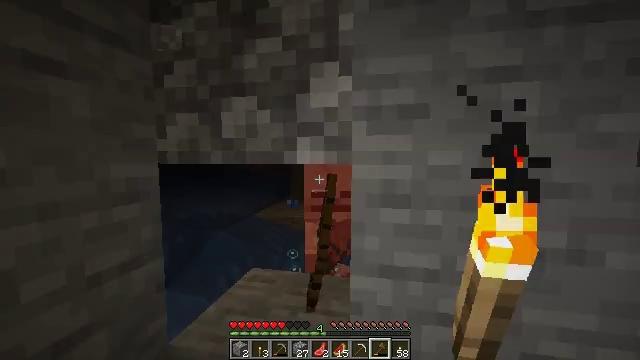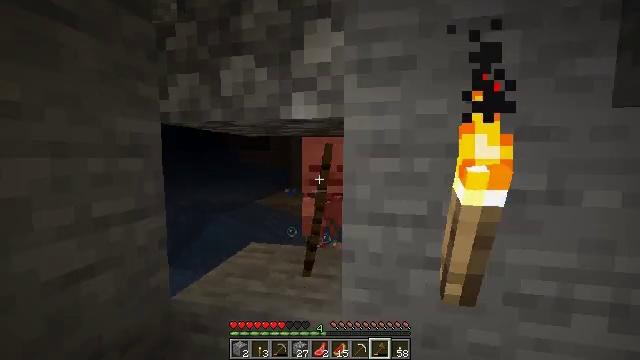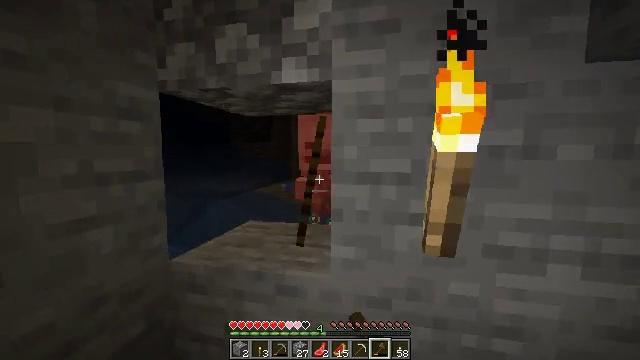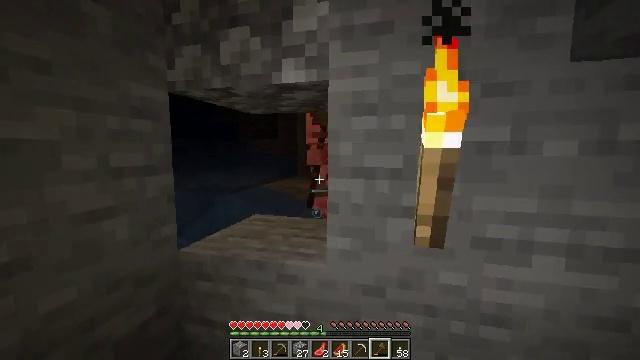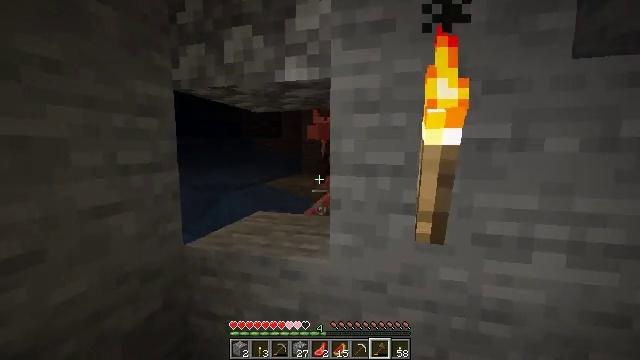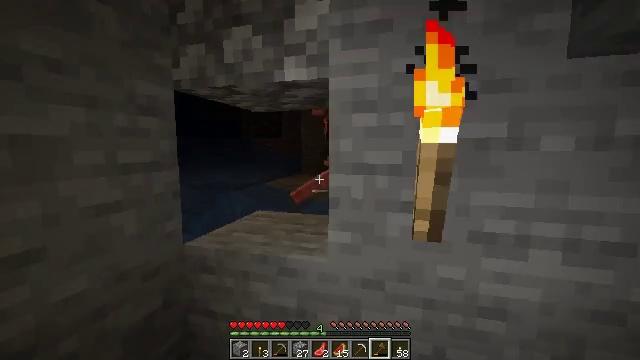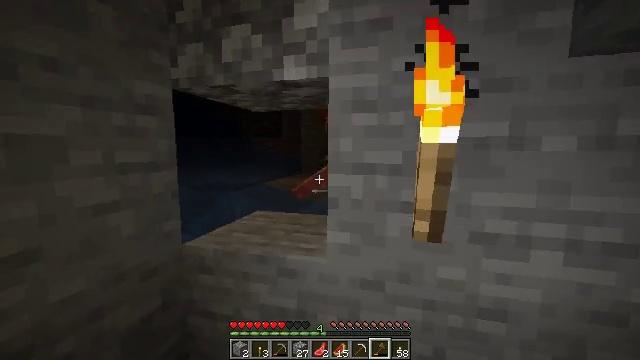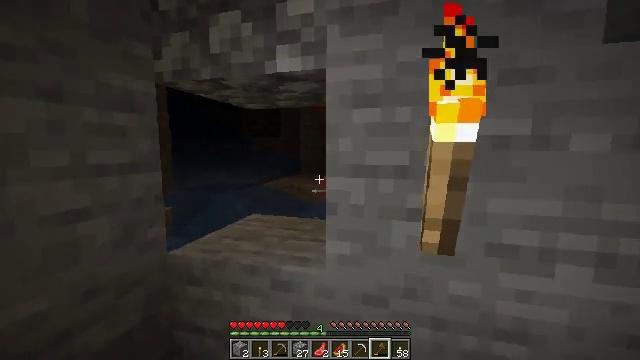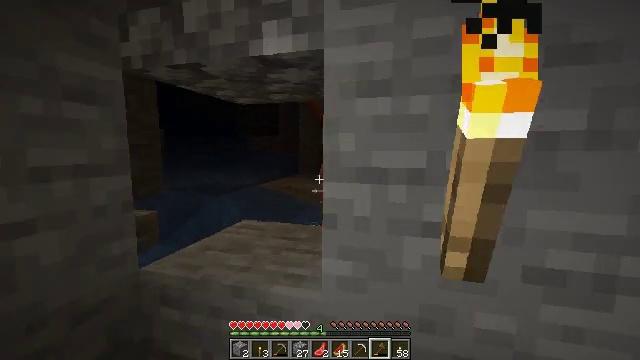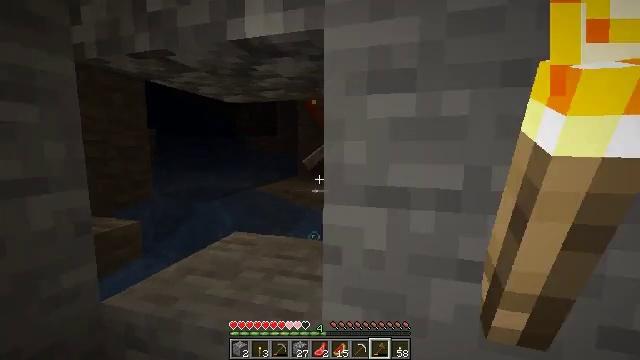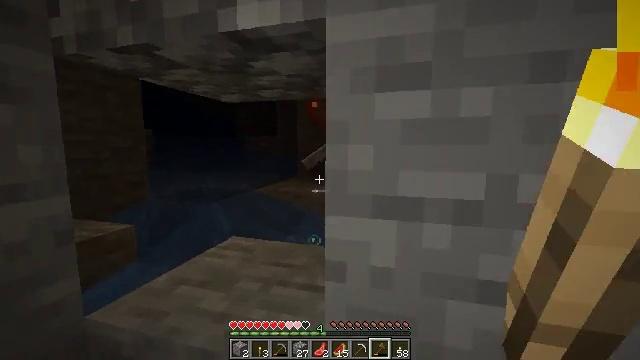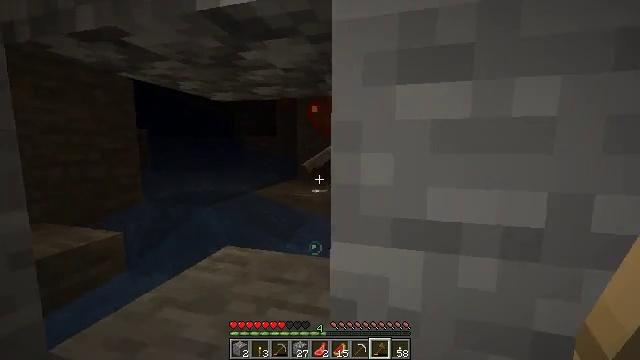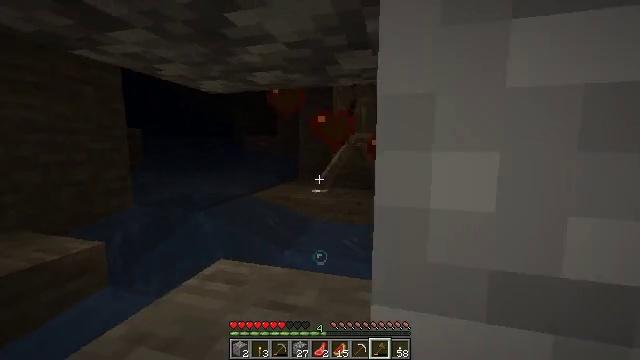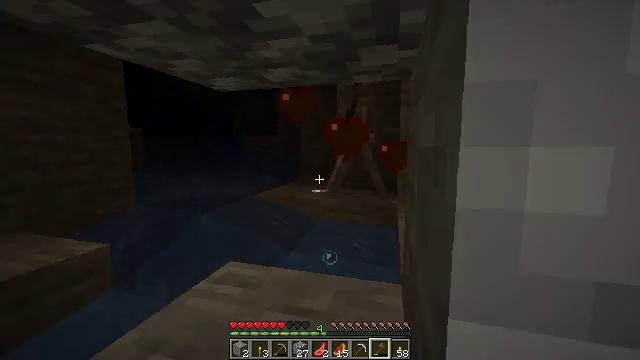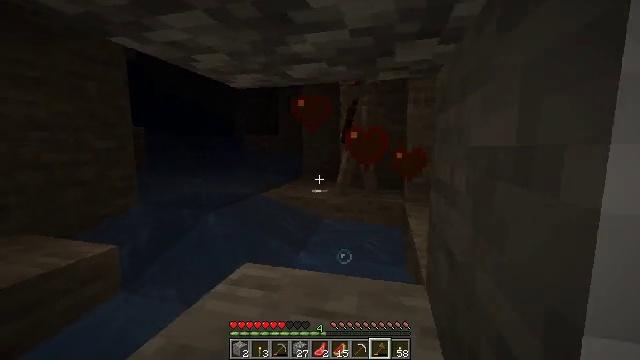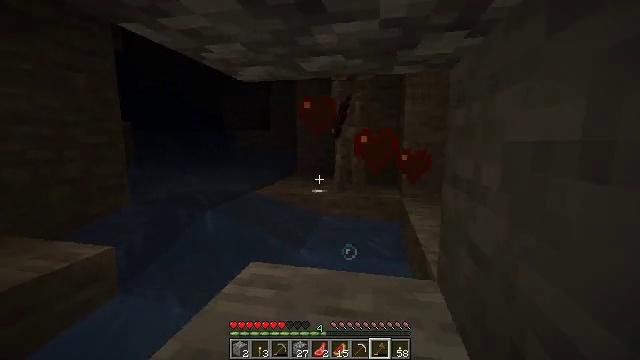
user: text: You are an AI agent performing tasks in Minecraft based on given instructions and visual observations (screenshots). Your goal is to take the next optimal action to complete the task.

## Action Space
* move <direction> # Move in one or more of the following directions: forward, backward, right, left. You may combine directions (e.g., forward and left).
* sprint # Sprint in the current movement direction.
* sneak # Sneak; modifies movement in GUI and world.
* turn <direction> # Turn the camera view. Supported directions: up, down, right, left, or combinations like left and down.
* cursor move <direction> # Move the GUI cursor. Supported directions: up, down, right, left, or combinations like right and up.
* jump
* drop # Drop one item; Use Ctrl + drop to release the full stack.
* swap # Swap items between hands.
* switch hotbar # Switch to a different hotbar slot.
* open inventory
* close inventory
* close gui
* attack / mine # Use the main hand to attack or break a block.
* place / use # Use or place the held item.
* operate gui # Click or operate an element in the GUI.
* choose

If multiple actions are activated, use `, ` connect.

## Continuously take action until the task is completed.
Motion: motion action
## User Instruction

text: Hunt the skeleton.
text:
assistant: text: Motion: move right, attack / mine
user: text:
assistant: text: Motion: attack / mine
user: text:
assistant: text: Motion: turn left, attack / mine
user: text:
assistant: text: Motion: attack / mine
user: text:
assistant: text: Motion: no_op
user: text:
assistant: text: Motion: move forward
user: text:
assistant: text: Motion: move forward
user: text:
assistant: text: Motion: move forward
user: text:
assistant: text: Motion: move forward
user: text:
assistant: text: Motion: move forward
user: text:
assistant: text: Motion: move forward
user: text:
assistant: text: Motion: move forward
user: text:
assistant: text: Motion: move forward and move left
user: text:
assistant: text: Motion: move forward and move left
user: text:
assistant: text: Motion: move forward and move left, turn right
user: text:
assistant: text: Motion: move forward and move left, turn right
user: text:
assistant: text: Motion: turn right
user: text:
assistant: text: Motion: turn right
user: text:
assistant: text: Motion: turn right
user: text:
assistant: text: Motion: turn right
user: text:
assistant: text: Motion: turn up
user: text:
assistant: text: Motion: no_op
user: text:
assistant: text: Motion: no_op
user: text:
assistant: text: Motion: move right
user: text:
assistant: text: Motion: move right
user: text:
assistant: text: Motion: move right
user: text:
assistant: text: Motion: move right, turn left
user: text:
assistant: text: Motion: move right, turn left
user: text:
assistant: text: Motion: move right, turn left
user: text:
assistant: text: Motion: move right, turn left